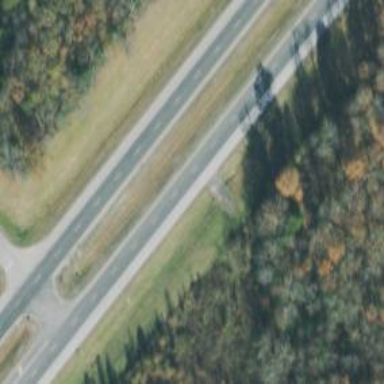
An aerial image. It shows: Trunk highway.